Question: My PHP Code :
'''
echo '<table style="width:700px; padding-left: 0px;" cellspacing="12">
<tr>
<td bgcolor="#E7EBF2">';
Echo $info['header'];
echo '</br>
<a href="get-page.php?name='.$info['name'].'">
<img src="path/'.$info['image'] .'"></a> <br>';
echo '</td><tr></table>';
}
?>
'''
When i output the database data, the images are displaying in down wise .
i want to display images ,such that a row contains two images (two columns).
how to code in php/html ,such that the first two images are displayed in first row ?

And wanna make the last uploaded image should come to first of the output table.
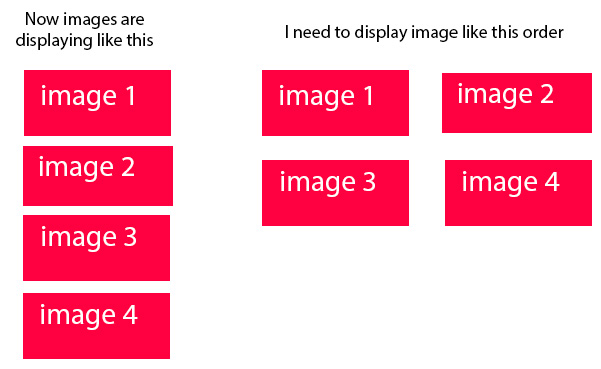
Answer: Well, in your sql query, order by id DESC to show them in reverse order, then to display two values before creating a new row, you can use:
'''
$x = 0;
echo "<table><tr>";
while($row = mysql_fetch_array($result))
{
echo "<td>" . $value . "</td>";
//Checks if $x is divisible evenly by 2, and if so, add new row
if($x % 2)
{
echo "</tr><tr>";
}
$x++;
}
echo "</table>"
'''